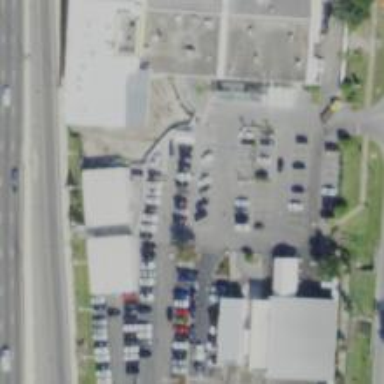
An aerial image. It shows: Parking space is available.